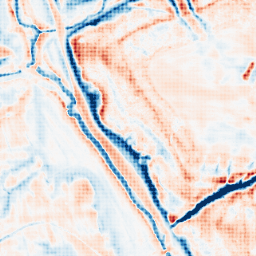
Category: trend_removal
Decomposition family: local_polynomial
Decomposition parameters: window_size: 21
degree: 1
Upsampling method: sinc_hamming
Upsampling parameters: scale: 4
kernel_size: 4
Upsampling scale: 4